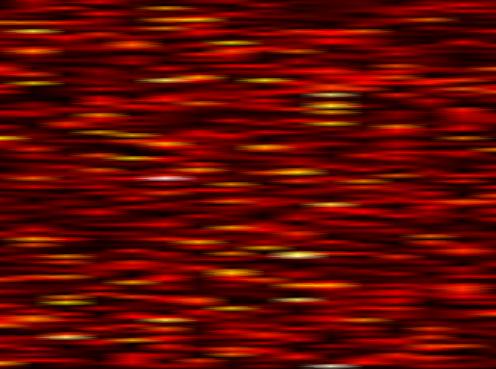
Label: FBMC